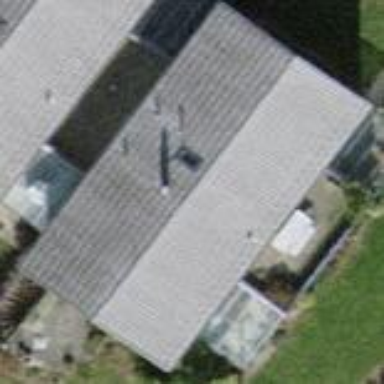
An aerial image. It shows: Terrace building with gabled light grey roof and light steel blue walls.